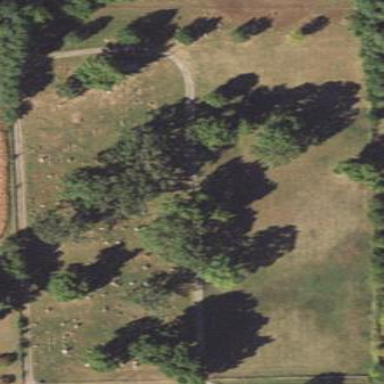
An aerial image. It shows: Cemetery.